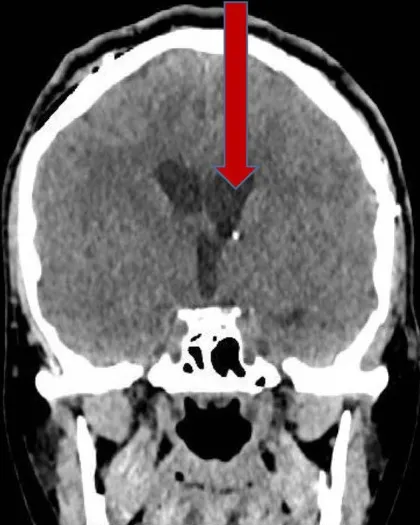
A computed tomography post-external ventricular drain (day 4) image showing resolved tension pneumoventricles (red arrow).
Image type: radiology (ct)